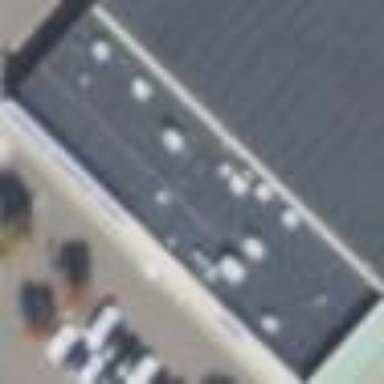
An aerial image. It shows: Retail building.